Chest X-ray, PA view. Patient: 44 years old, sex M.
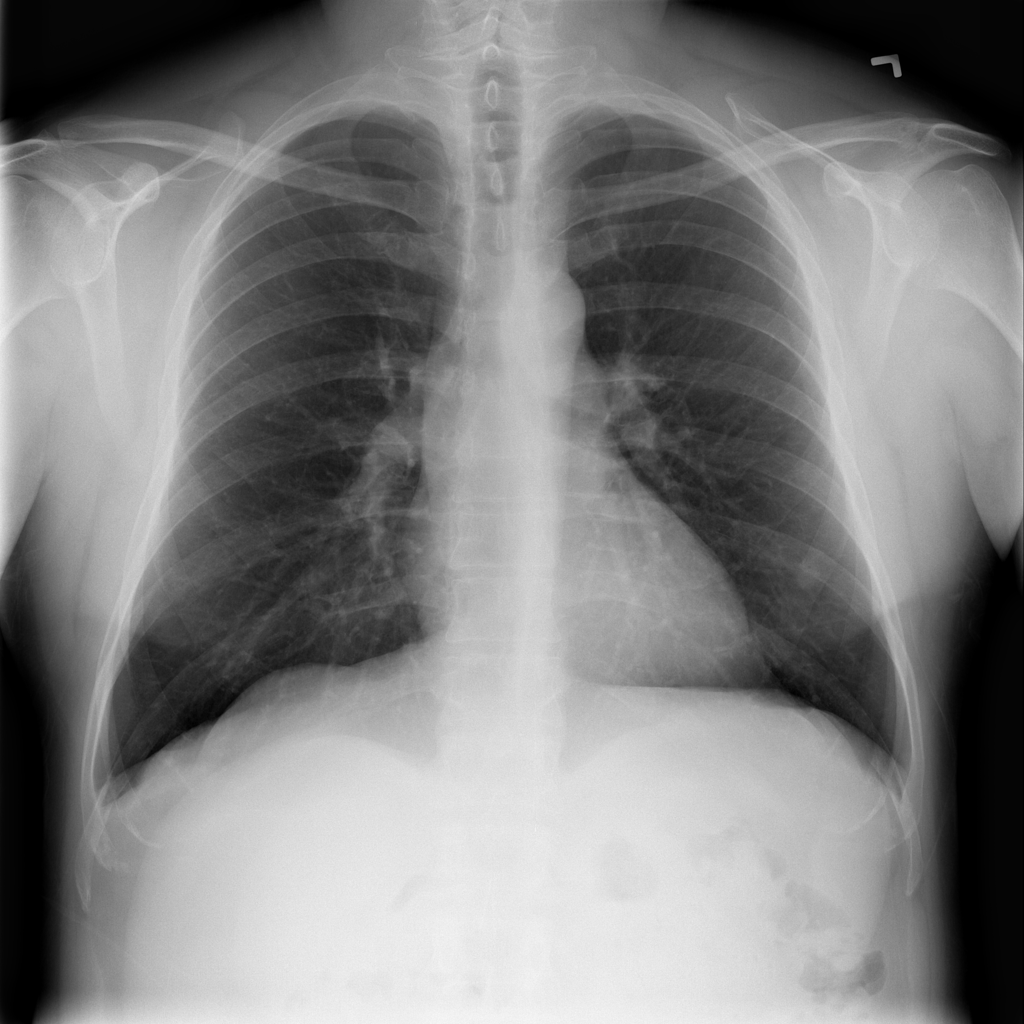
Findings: No Finding